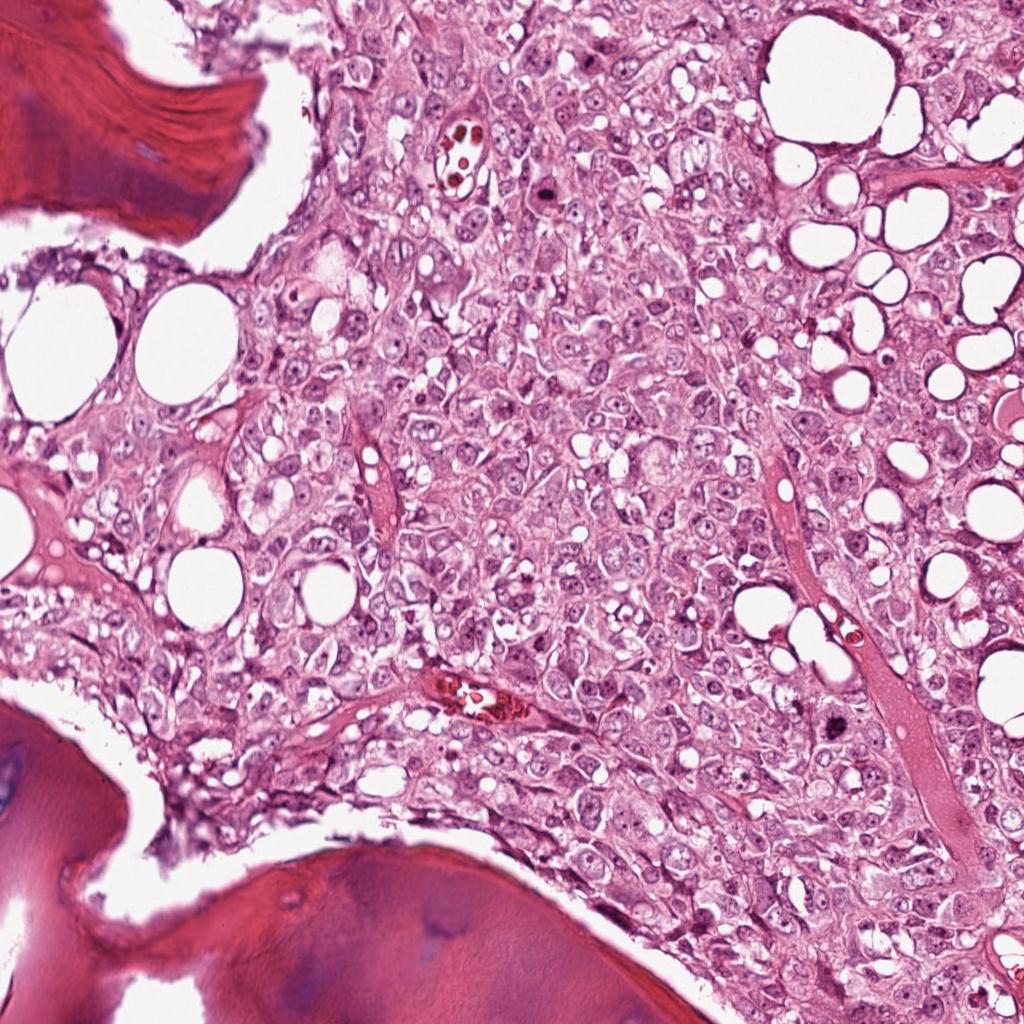
Label: Viable